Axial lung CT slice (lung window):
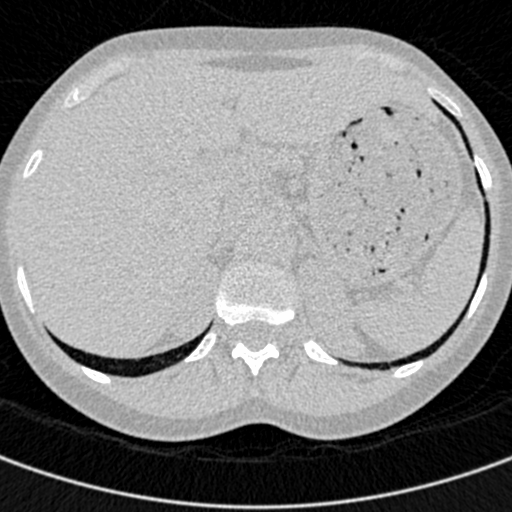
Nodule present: no